Question:
I am creating two dimensional array of chars to write text from file line by line
As i read the file lines into the buffer it reads properly and i can see output in the console.
But despite the fact i am writing every line from file to info array, when i watch value of info[0] info[2] info[3]... etc i get the last line of file written in every of those.
Can someone, please, point me at a problem?
P.S. I know there is a better way to work with files in C++, but i am limited to fgets, fputs, fputc and other basic functions , as a part of programming course.
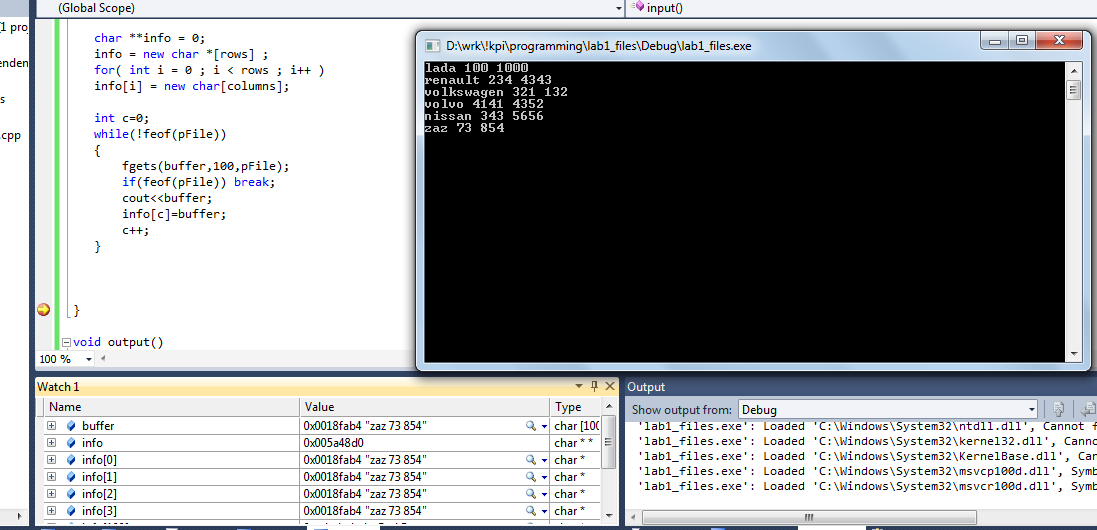
Answer: You need to do a strcpy() from buffer to info[c] in your loop instead of the assignment you are currently doing.